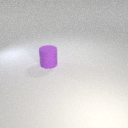
large purple rubber cylinder